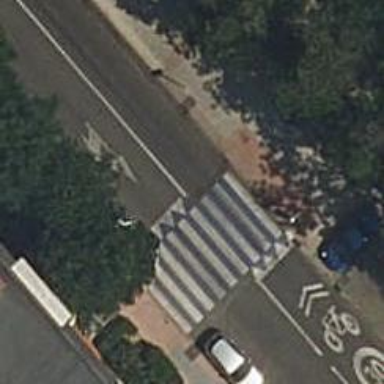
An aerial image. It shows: Uncontrolled crossing with traffic calming table on the road.